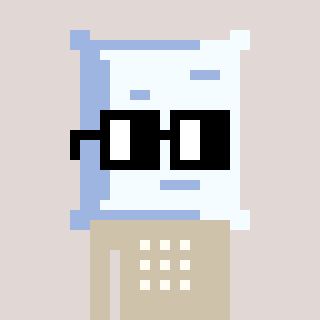
a pixel art character with square black glasses, a pillow-shaped head and a bege-colored body on a warm background